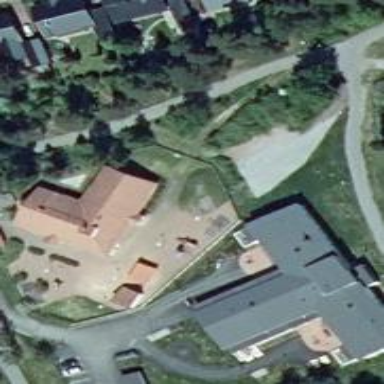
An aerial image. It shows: Kindergarten.